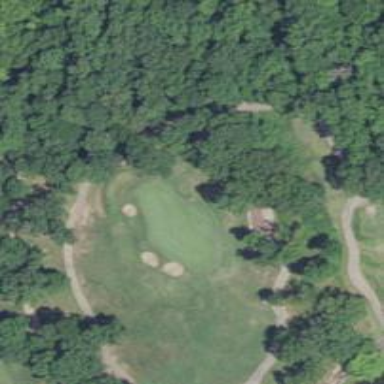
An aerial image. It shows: Golf hole.